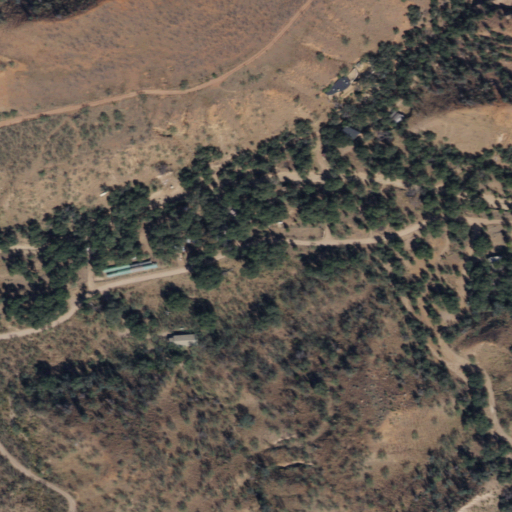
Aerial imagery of valley in Arizona named Alum Gulch containing shrub, grassland, open development, and evergreen forest